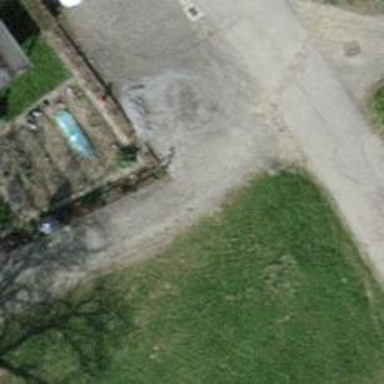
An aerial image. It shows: Driveway.